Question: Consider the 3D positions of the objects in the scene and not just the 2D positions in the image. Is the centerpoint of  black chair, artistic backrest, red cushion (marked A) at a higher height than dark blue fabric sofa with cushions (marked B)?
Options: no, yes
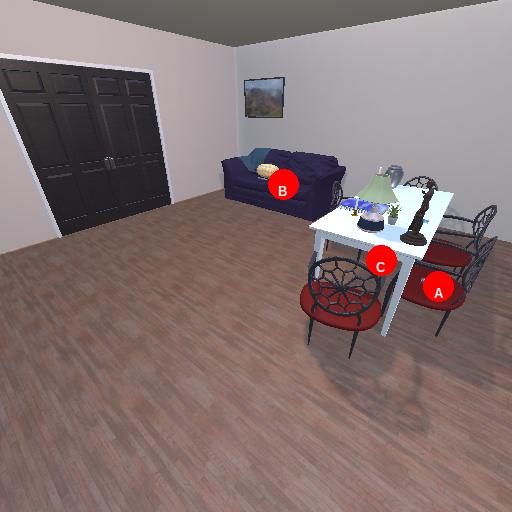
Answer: no